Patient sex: F
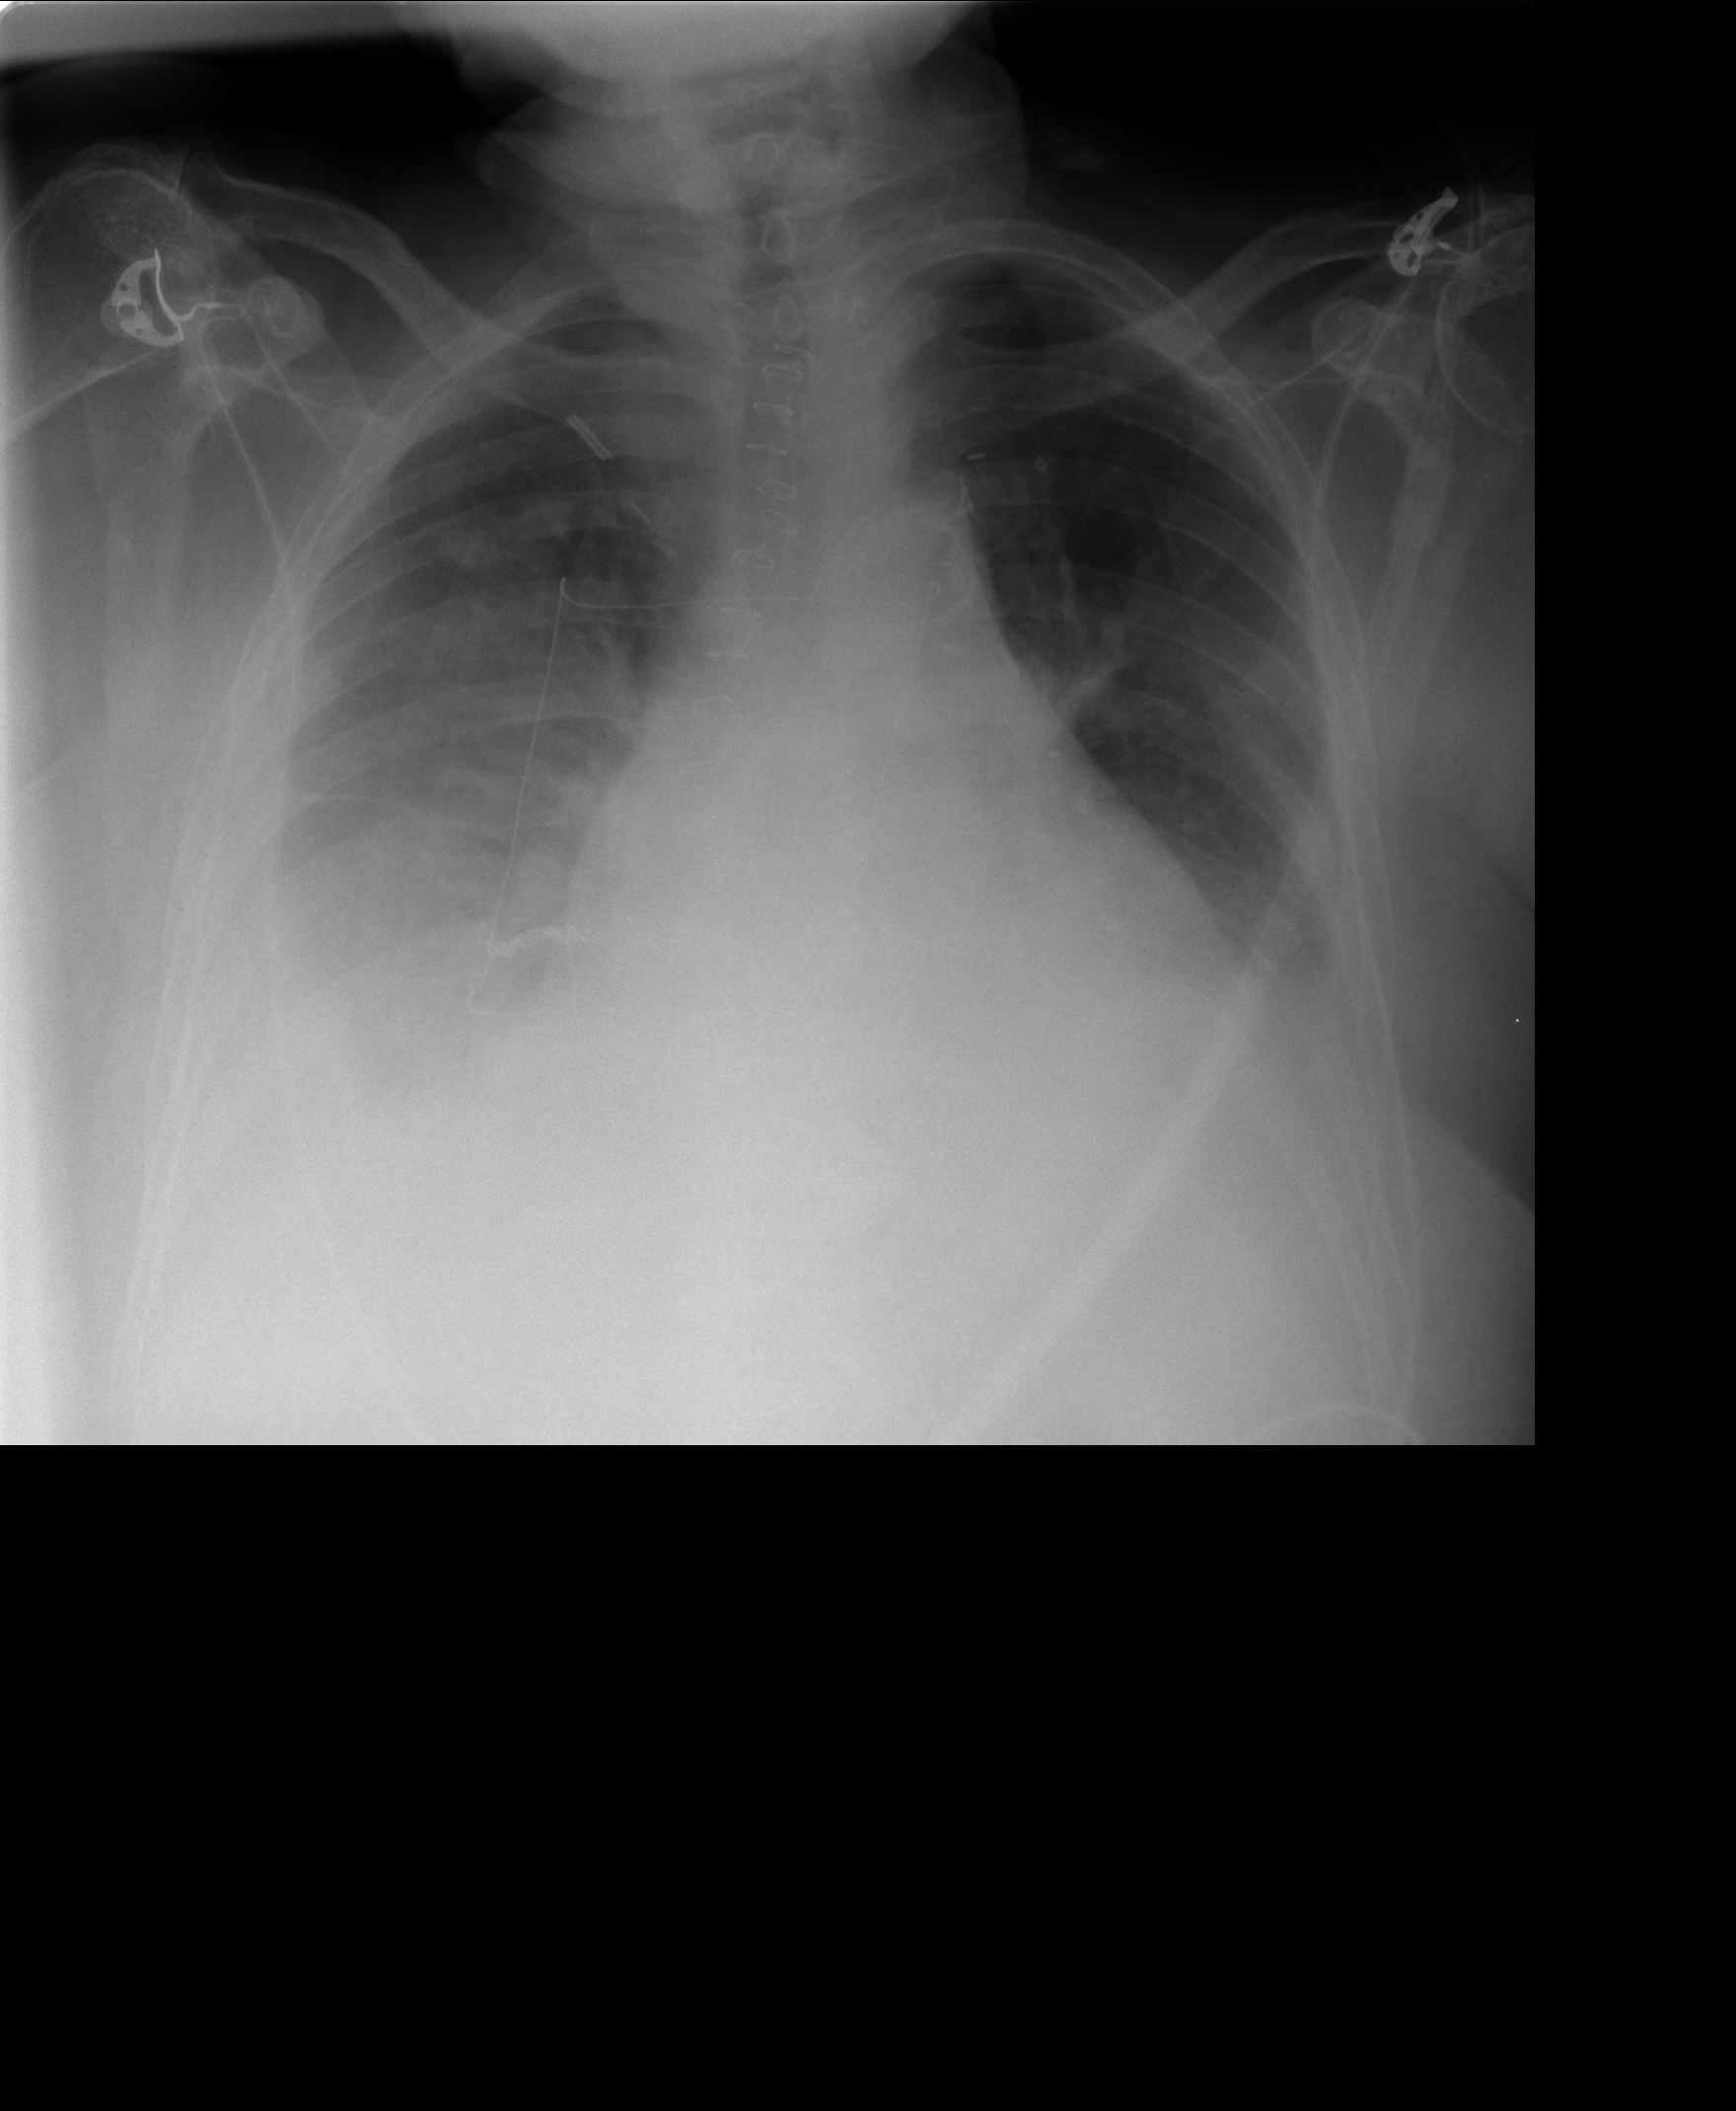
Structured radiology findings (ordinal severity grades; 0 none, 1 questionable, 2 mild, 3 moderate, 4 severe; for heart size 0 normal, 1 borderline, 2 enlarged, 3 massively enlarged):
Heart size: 2
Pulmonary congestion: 2
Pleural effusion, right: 3
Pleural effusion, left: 2
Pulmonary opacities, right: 0
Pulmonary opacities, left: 0
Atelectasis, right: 2
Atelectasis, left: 2